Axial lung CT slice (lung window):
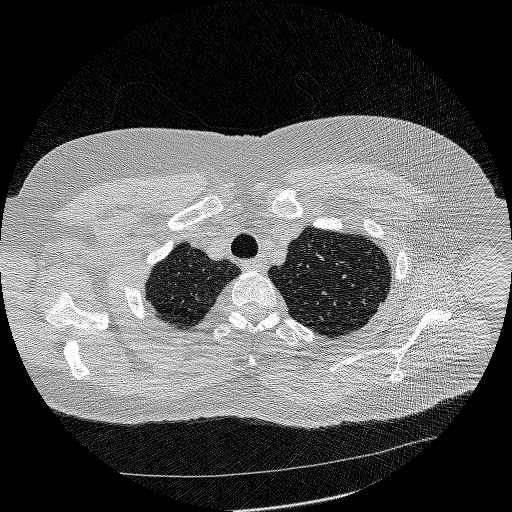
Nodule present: no